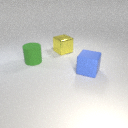
large green rubber cylinder behind large blue rubber cube